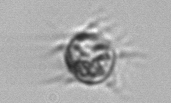
Label: Ciliophora